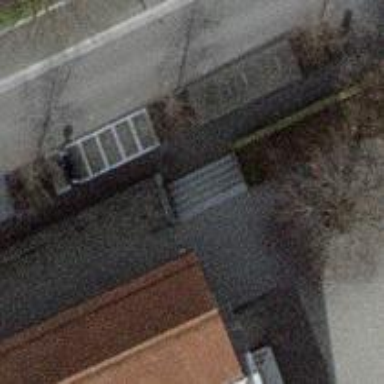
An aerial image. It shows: Road with steps.